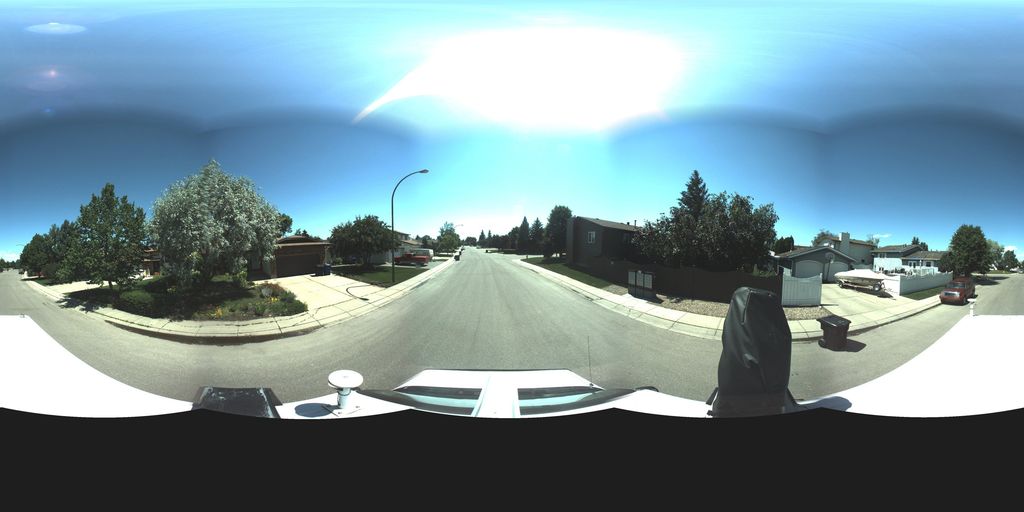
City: saskatoon